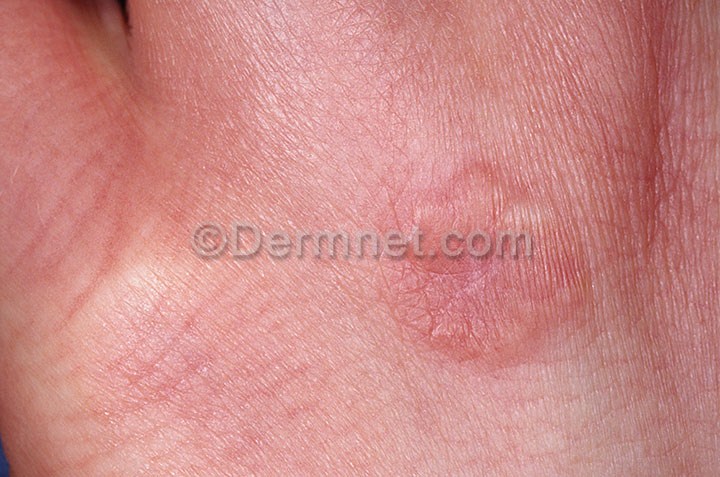
Disease: Warts Molluscum and other Viral Infections